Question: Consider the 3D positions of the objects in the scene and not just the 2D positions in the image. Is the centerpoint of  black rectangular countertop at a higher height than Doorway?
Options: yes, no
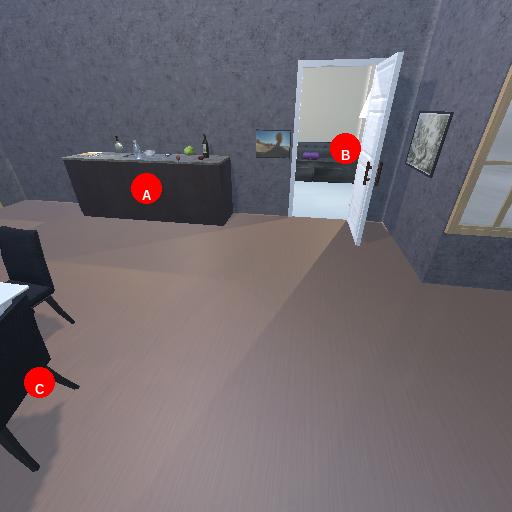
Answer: yes